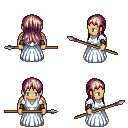
a pixel art fantasy rpg character, male body template, human, tanned skin, underdress, robe skirt, white blonde unkempt hairstyle, cloth bracers, spear, four views (front, back, left, right), 2x2 character sprite sheet, small pixel art, hard edges, no anti-aliasing